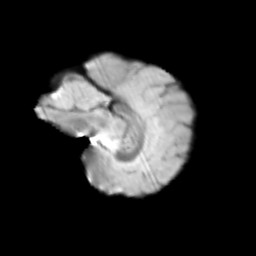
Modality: T2w
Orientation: sagittal
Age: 13
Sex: female
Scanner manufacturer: siemens
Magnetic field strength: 3 T
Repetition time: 3.8 s
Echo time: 0.07 s